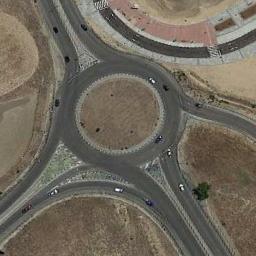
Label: roundabout